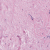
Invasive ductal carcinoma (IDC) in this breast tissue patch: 1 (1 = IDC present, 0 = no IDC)